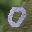
Label: 0